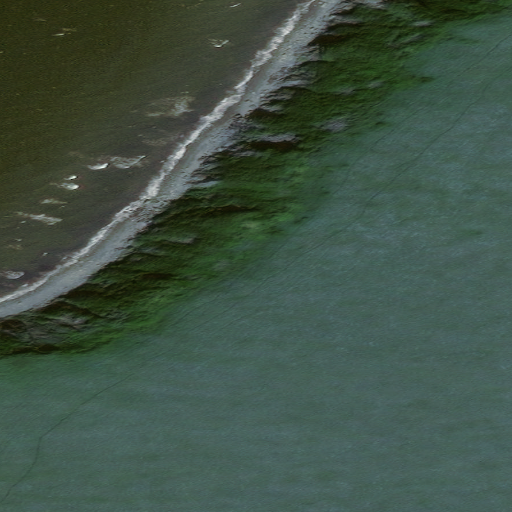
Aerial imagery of cape in Alaska named Church Rock containing only unknown